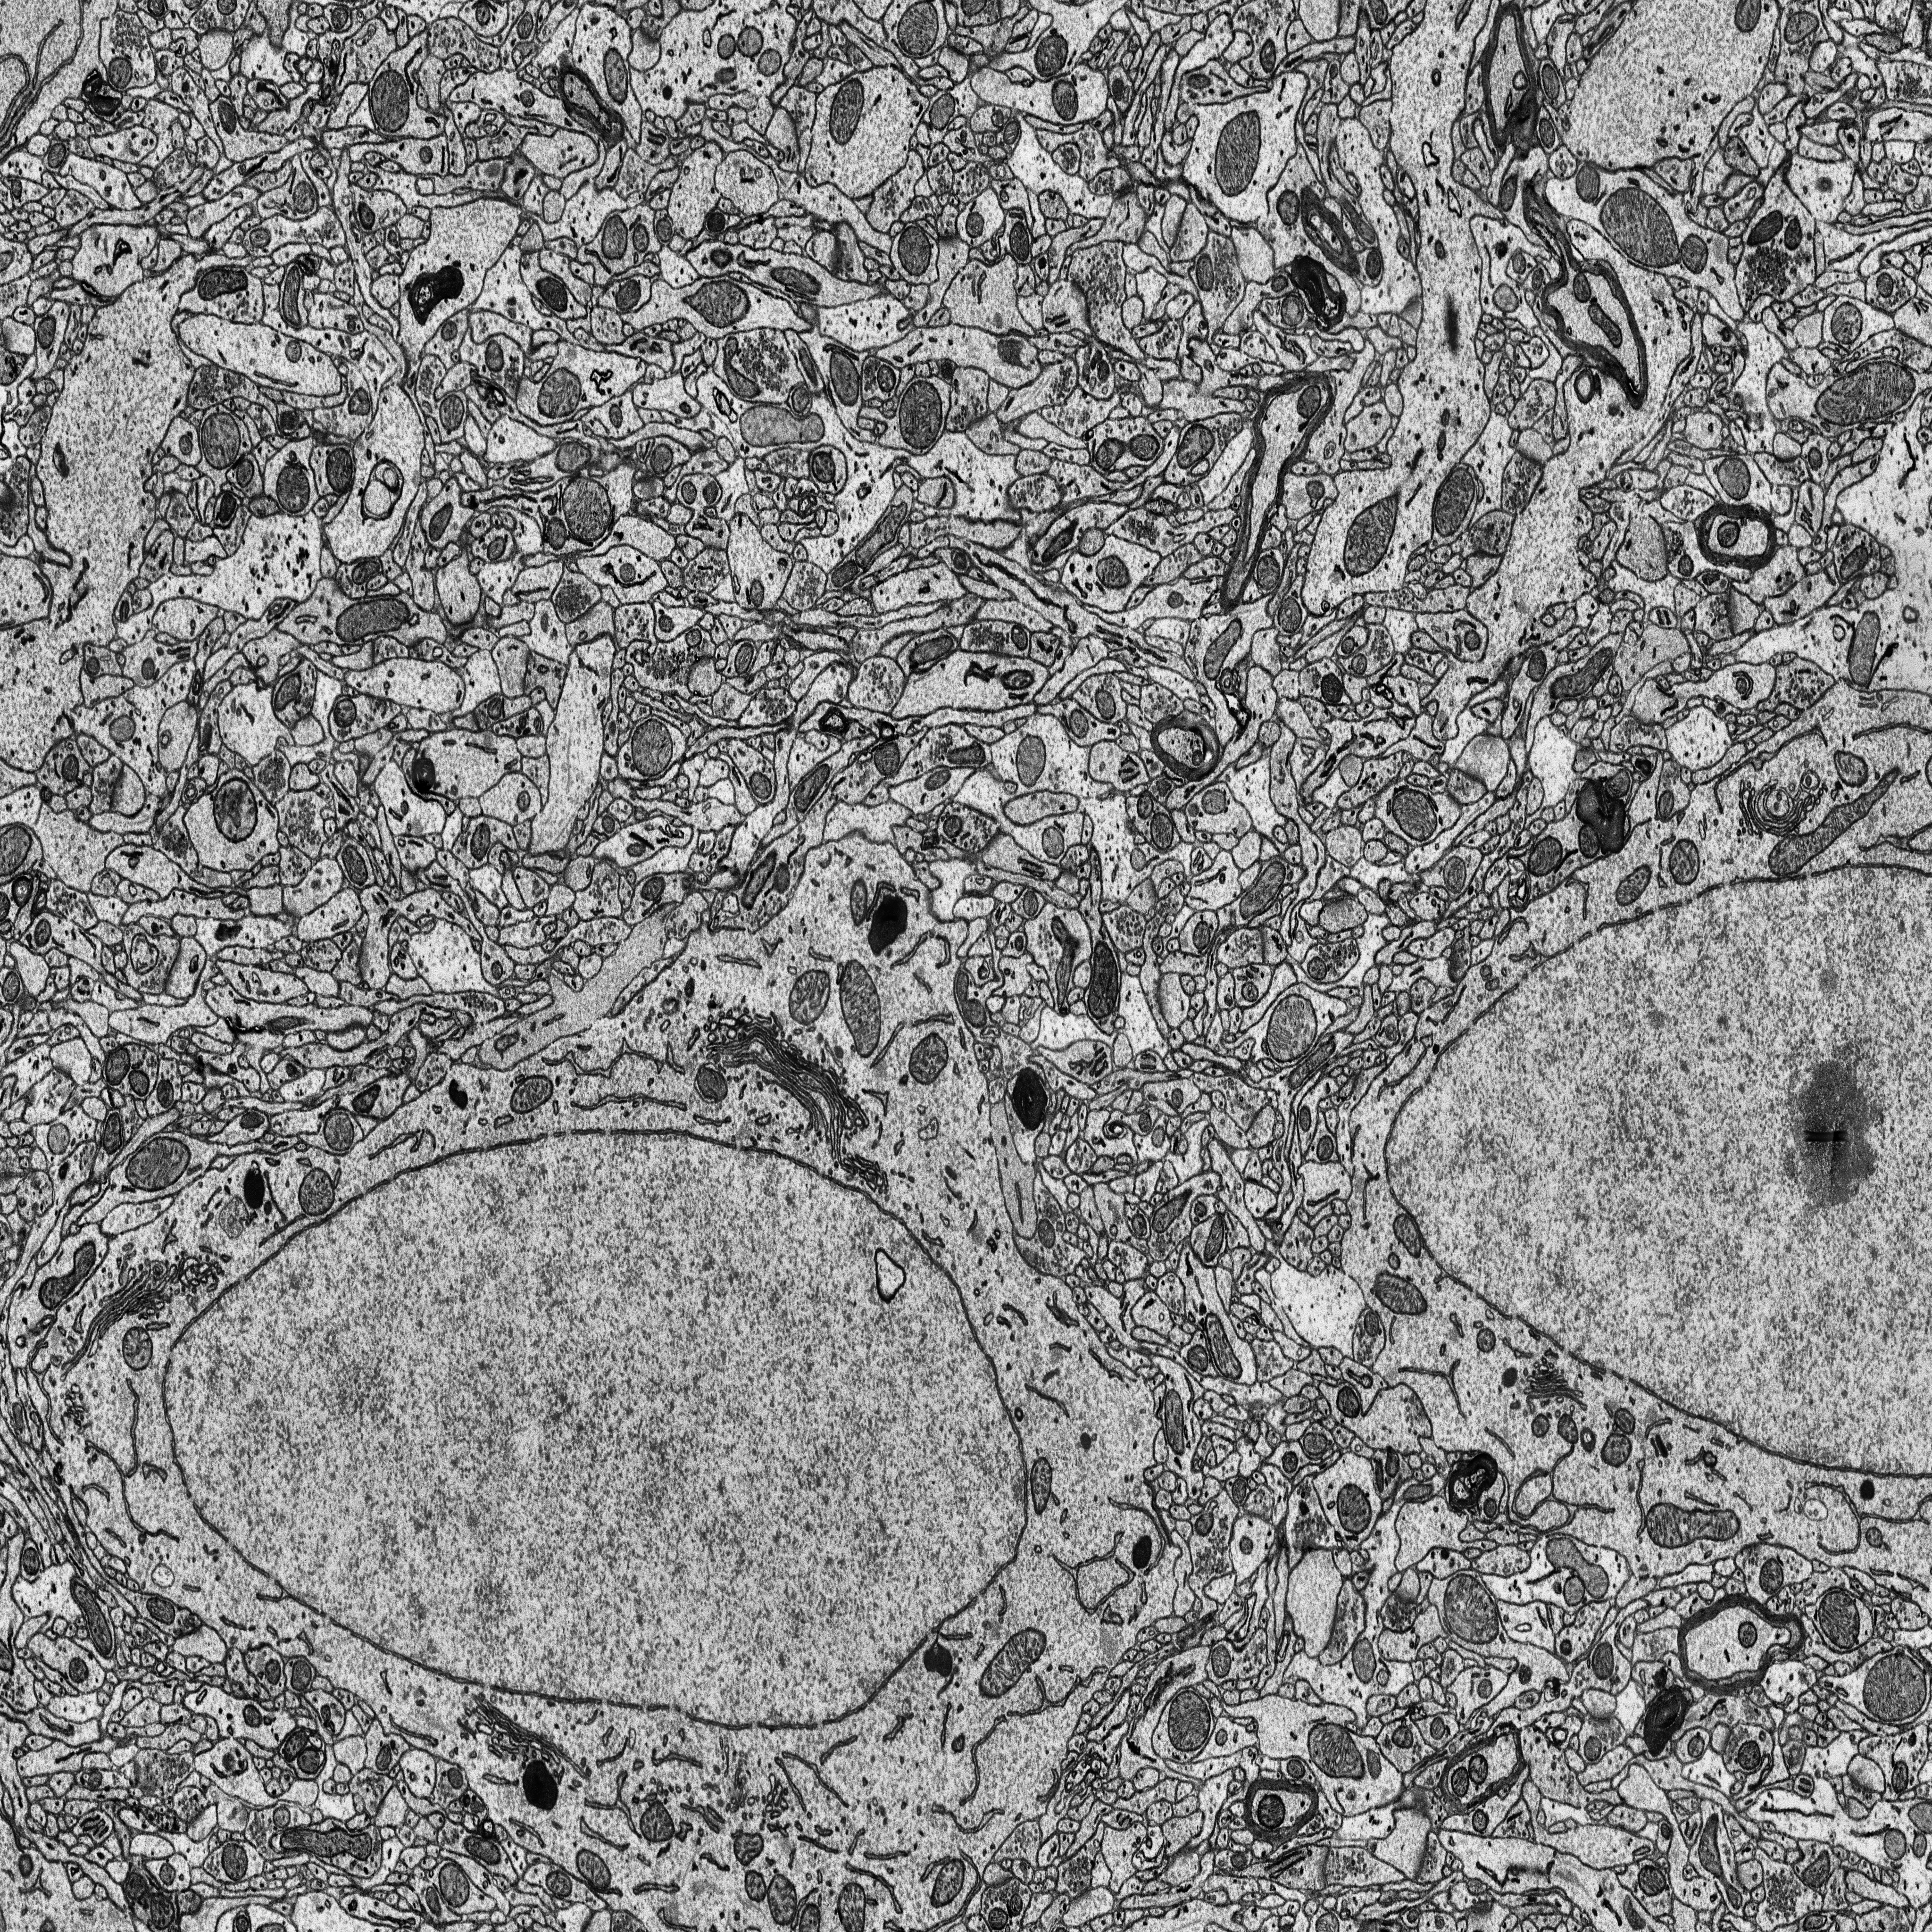
Electron microscopy slice of rat cortex tissue
Slice depth (z): 339
Mitochondria instances in slice: 363